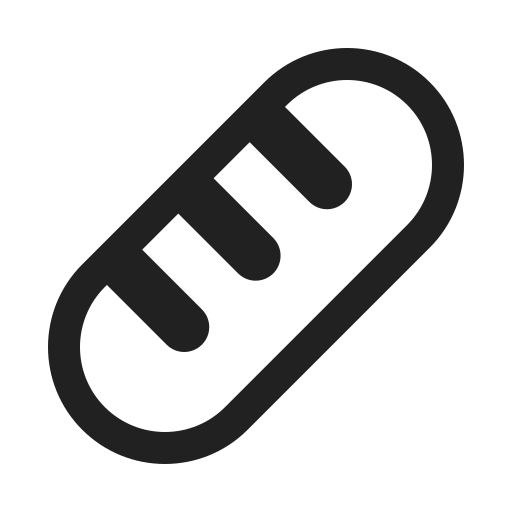
baguette bread high contrast